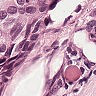
Metastatic tissue present: yes